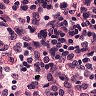
Metastatic tissue present: no